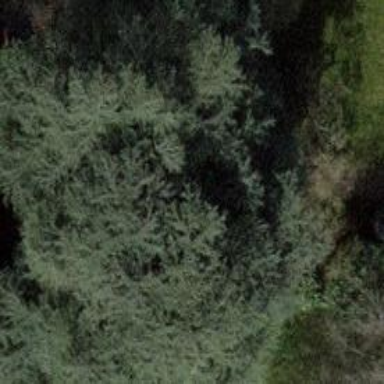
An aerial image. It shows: Evergreen needle-leaved tree.